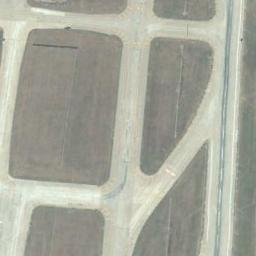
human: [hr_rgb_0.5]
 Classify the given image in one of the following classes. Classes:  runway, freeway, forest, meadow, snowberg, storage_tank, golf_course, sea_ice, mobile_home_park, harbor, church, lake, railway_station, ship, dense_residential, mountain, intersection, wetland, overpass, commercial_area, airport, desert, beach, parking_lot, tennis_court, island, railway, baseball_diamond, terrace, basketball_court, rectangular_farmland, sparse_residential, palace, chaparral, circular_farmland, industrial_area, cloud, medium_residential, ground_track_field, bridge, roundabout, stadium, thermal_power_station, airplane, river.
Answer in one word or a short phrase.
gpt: runway